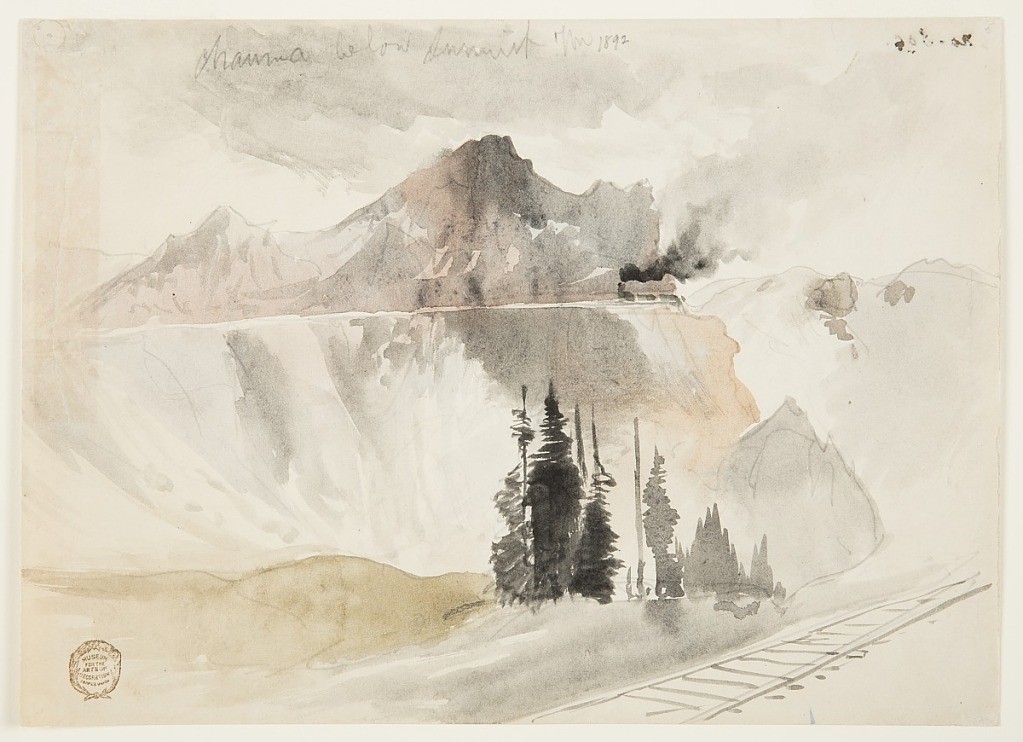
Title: Chama Below the Summit
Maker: Thomas Moran, American, b. Britain, 1837–1926
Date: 1892
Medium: Brush and gray wash, watercolor, graphite on off-white wove paper
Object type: Drawing
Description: Landscape with railroad track in lower right foreground; view across ravine, with evergreen tree thicket, to Rocky Mountain range. Glimpse of train with smoke-belching engine, right of center, traversing mountain ridge.